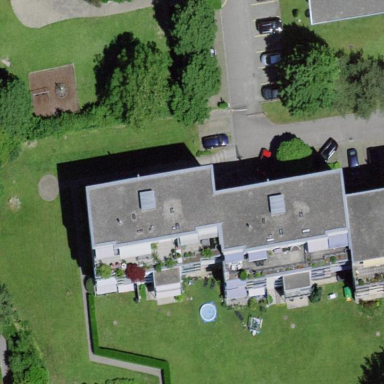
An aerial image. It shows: Building with apartments and flat roof.